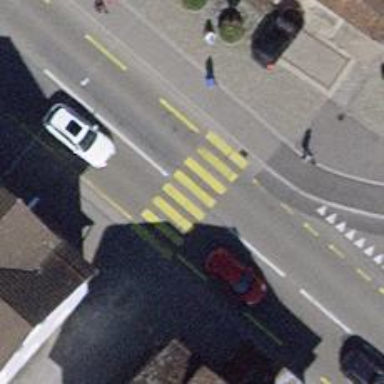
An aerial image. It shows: Uncontrolled road crossing with markings.